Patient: sex M, age 71
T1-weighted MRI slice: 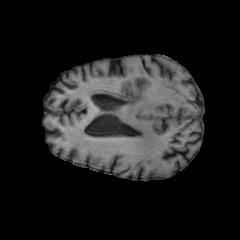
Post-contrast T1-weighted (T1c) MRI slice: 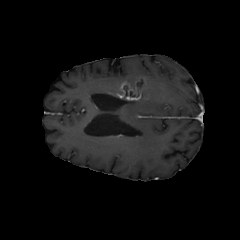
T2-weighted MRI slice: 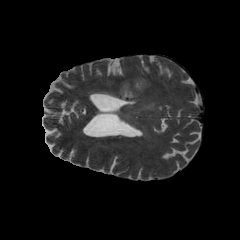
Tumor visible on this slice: yes
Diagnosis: Glioblastoma, IDH-wildtype
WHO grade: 4